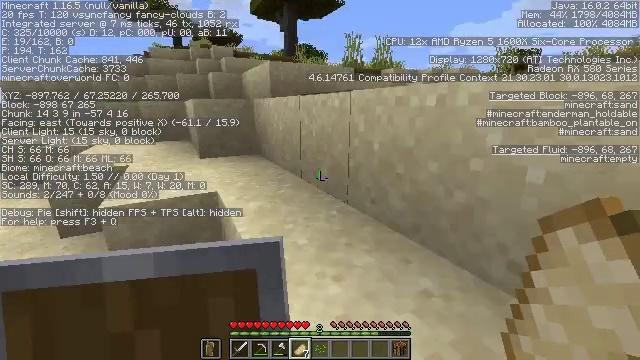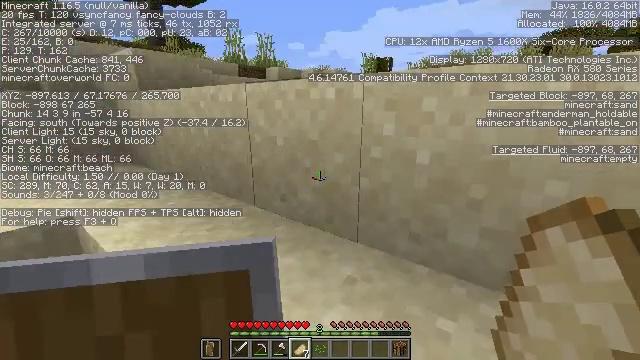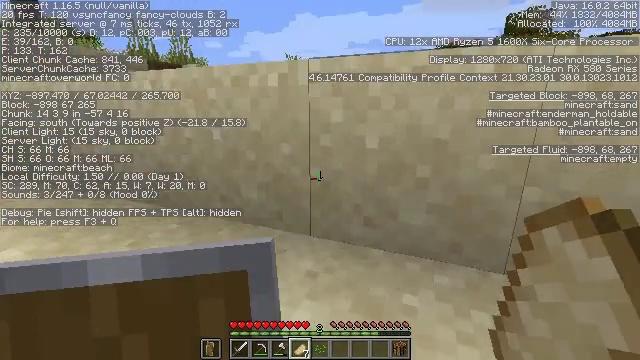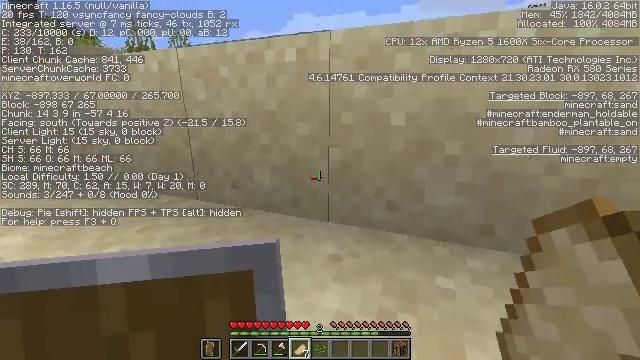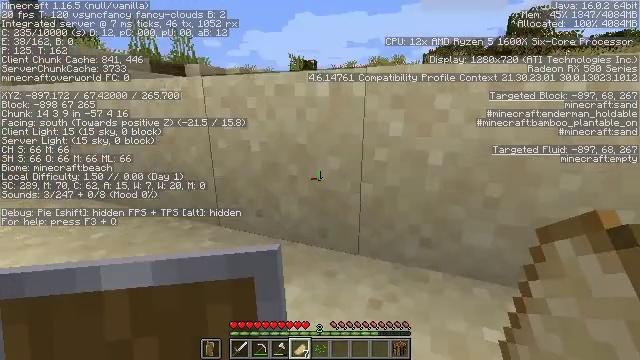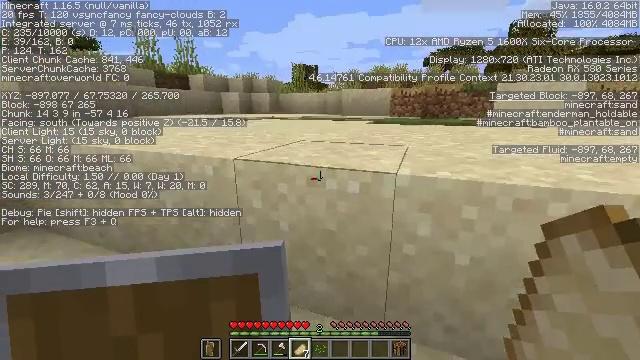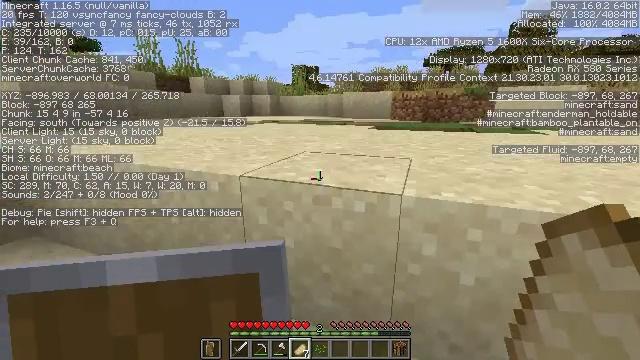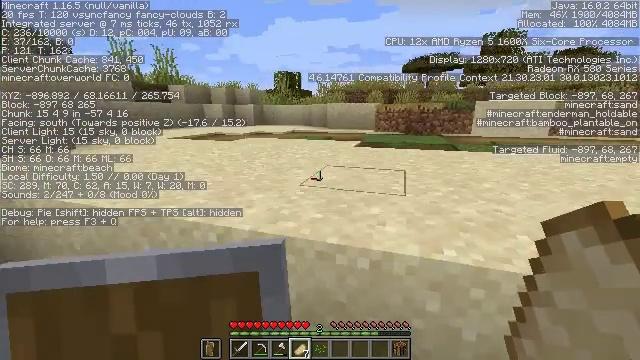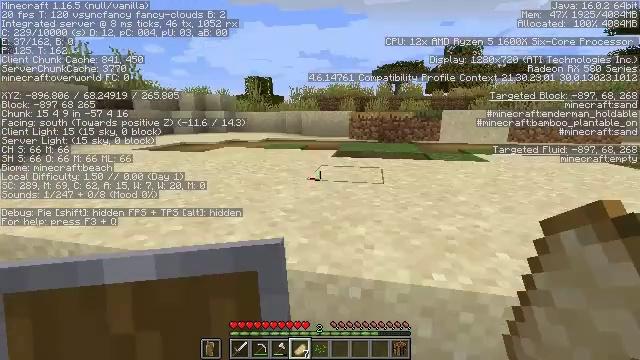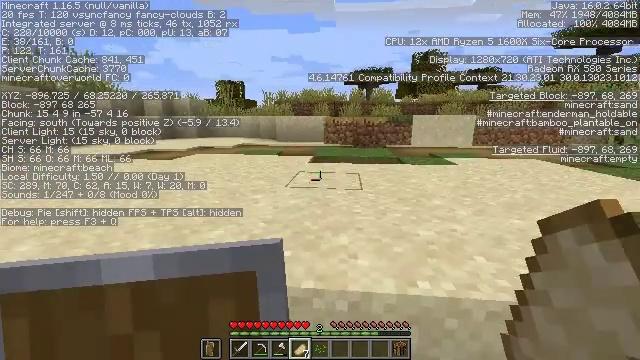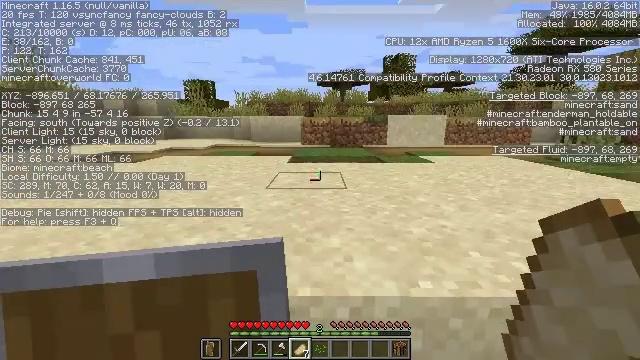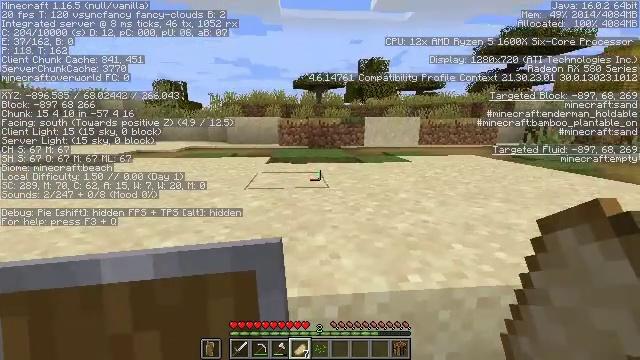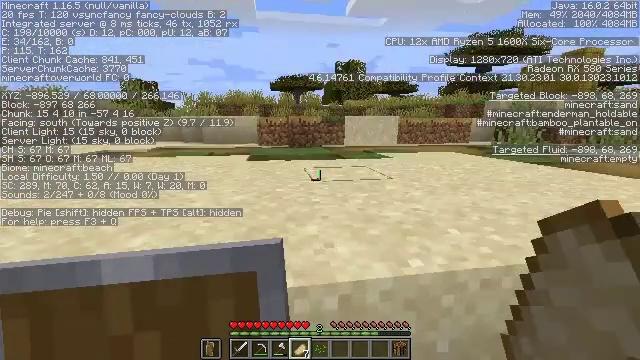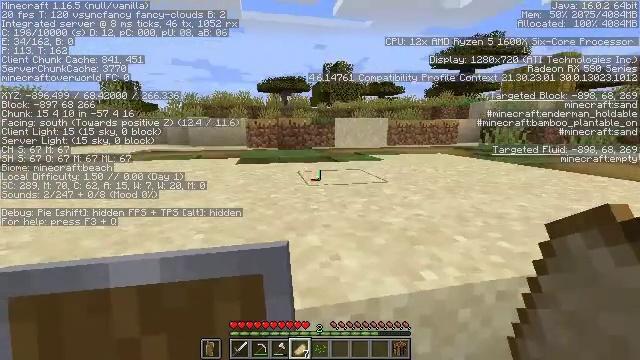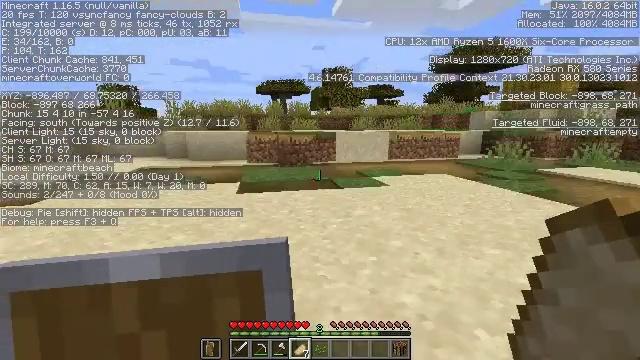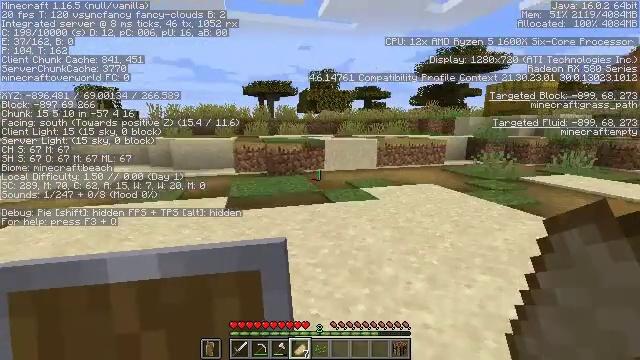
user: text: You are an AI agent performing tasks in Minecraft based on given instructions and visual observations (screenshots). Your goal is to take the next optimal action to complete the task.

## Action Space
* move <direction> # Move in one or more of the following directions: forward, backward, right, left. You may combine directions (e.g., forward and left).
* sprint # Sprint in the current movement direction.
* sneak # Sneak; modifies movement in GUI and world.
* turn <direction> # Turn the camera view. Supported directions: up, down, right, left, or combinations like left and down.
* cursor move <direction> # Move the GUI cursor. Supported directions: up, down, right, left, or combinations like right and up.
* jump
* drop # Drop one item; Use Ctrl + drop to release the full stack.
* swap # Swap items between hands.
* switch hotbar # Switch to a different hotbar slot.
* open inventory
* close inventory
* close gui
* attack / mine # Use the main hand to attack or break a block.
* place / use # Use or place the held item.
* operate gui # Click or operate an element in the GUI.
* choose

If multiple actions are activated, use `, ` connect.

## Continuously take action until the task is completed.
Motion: motion action
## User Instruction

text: Break the bookshelf for books.
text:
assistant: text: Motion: move forward, turn right
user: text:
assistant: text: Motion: move forward, turn right
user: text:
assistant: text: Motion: move forward
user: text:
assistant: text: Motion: move forward, jump
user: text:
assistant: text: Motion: move forward, jump
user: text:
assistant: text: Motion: move forward, jump
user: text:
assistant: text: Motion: move forward, turn right, jump
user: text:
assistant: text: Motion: move forward, turn right, jump
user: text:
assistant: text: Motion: move forward, turn right
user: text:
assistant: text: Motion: move forward, turn right
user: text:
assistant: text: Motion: move forward, turn right
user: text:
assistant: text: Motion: move forward, turn right
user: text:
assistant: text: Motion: move forward, turn right, jump
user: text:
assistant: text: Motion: move forward, jump
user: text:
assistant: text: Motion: move forward, turn right, jump
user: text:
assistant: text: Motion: move forward, turn right, jump
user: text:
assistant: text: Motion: move forward, turn right, jump
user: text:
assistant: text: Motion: move forward, turn right, jump
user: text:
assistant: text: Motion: move forward, turn right
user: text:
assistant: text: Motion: move forward, turn right
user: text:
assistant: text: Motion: move forward, sprint, turn right
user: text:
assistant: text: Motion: move forward, sprint, turn right and up
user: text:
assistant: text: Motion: move forward, sprint, turn right and up
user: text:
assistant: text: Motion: move forward, sprint, turn right
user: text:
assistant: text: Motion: move forward
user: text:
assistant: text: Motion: move forward
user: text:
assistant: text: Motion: move forward, jump
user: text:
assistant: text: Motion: move forward, jump
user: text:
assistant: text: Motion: move forward, turn right, jump
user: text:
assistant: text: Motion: move forward, jump